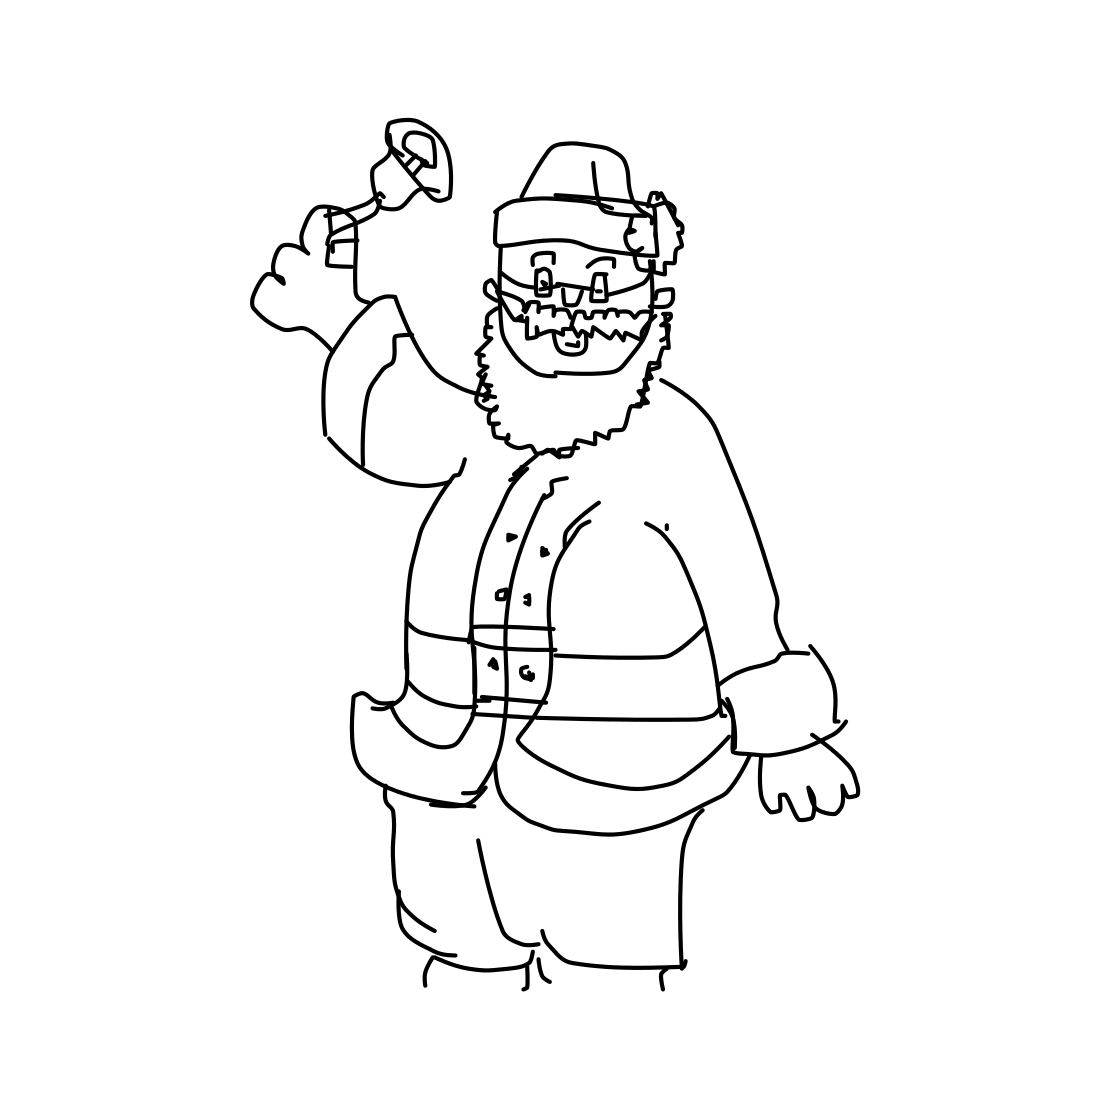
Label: santa claus